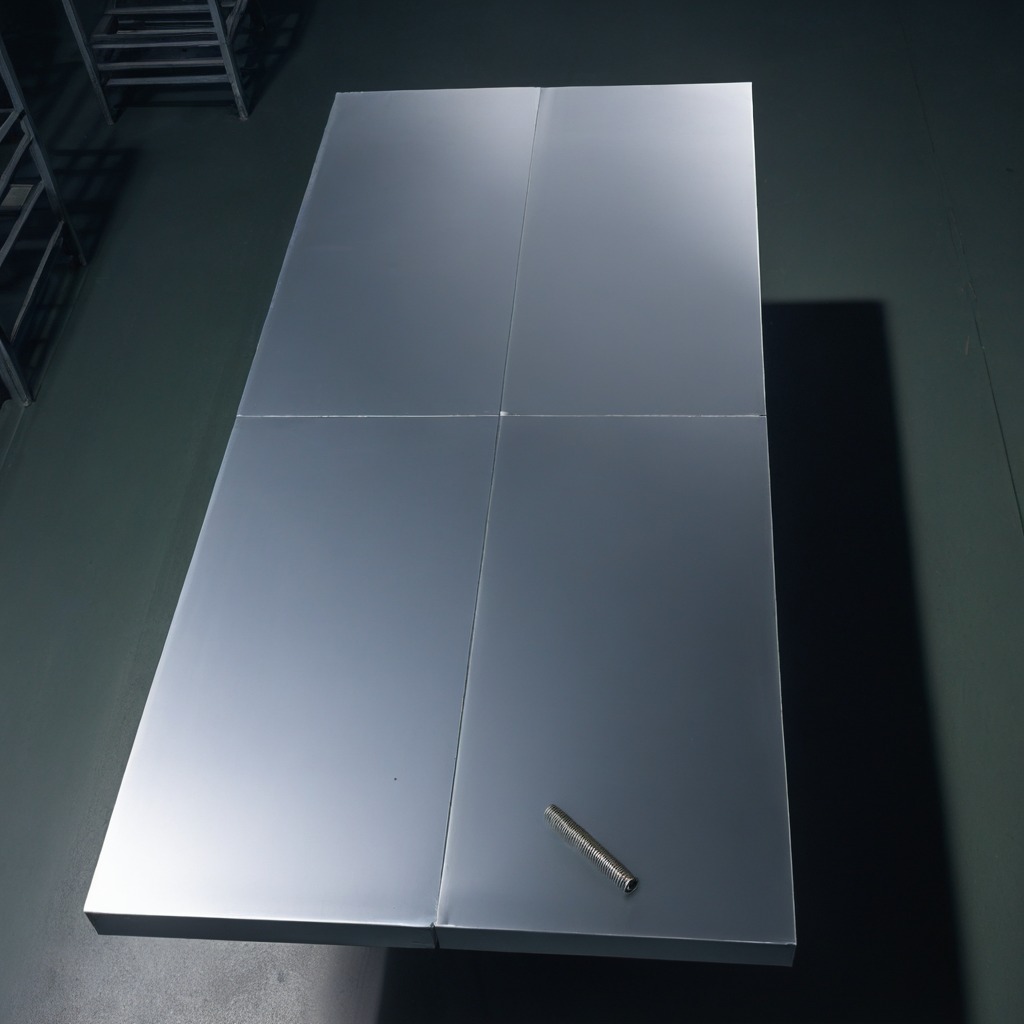
A coiled metal spring is lying on the clean empty table in the basement in the evening.